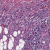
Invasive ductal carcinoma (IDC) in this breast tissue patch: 1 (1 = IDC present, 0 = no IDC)